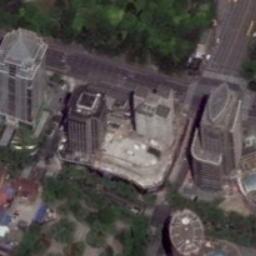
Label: commercial_area